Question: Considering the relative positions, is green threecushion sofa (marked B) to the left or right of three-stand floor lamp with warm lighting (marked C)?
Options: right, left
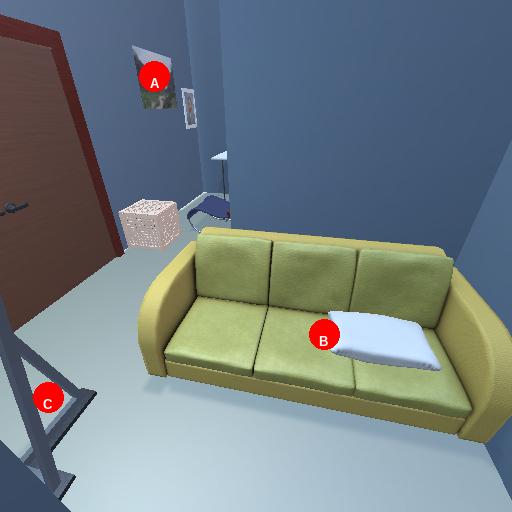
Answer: right